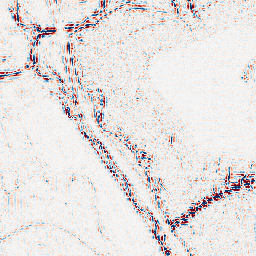
Category: wavelet
Decomposition family: wavelet_biorthogonal
Decomposition parameters: wavelet: bior2.4
level: 2
Upsampling method: cubic_catmull_rom
Upsampling parameters: scale: 4
Upsampling scale: 4